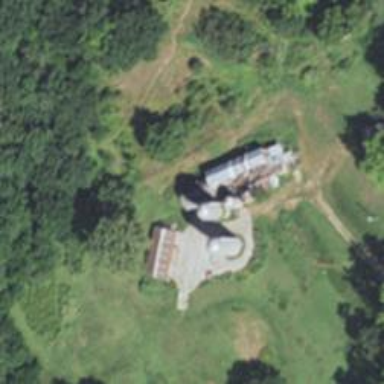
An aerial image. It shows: Silo.